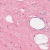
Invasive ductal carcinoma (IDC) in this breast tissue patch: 0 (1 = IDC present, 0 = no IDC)